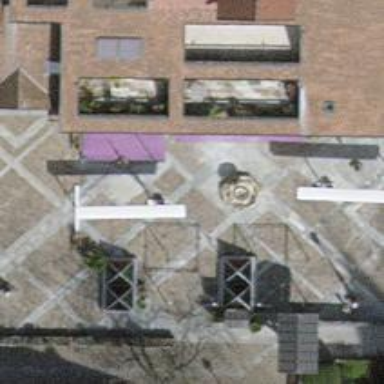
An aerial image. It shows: Terrace designed for outdoor seating.